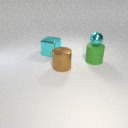
large brown metal cylinder in front of large green rubber cylinder